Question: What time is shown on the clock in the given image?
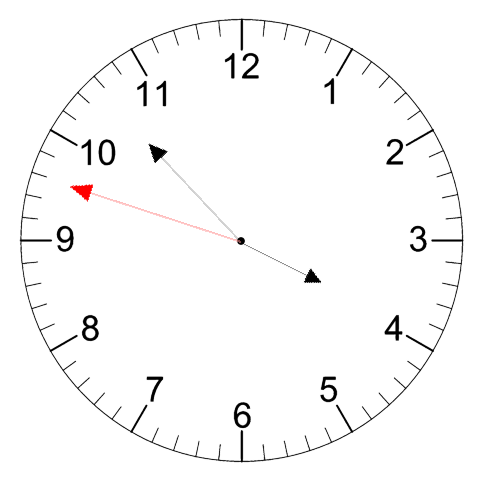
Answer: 03:52:48